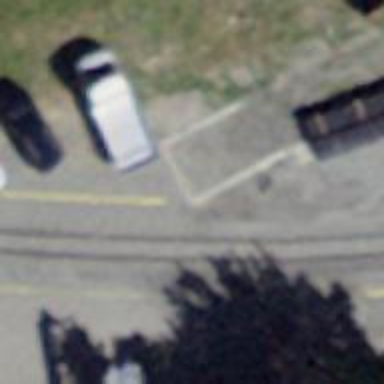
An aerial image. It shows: Level crossing along the railway.